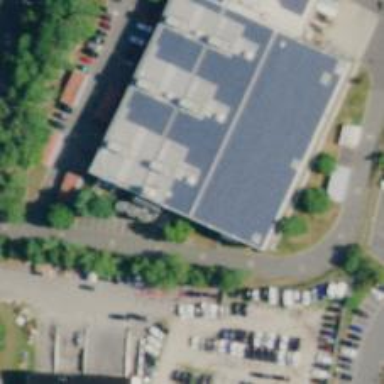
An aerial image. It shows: Generator for power supply.